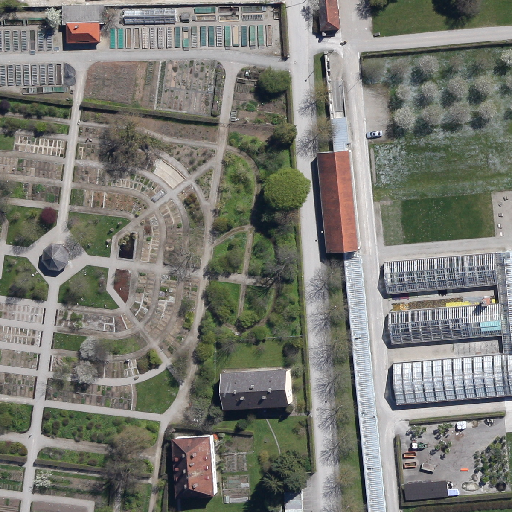
Referring expression: paved road along with tree